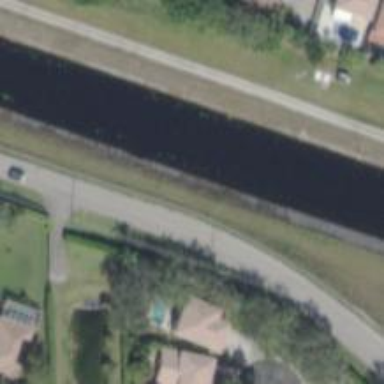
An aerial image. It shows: Culvert tunnel crossing over canal.